Interaction volume radius: 10 \u00c5
Interaction volume height: 30 \u00c5
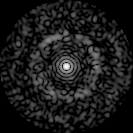
Disorder parameter: 0.8345